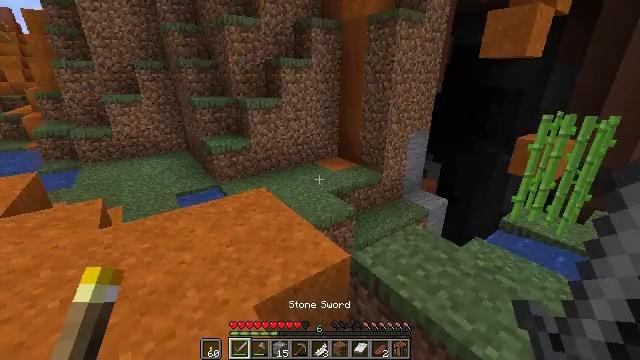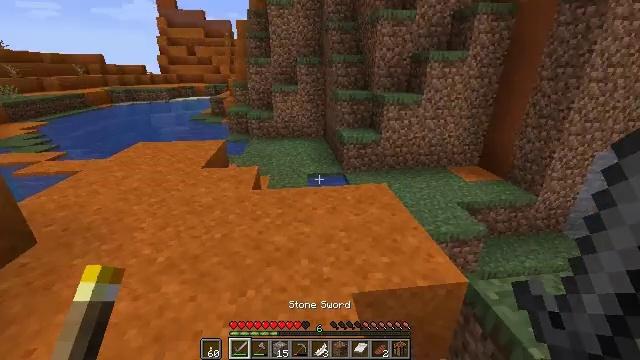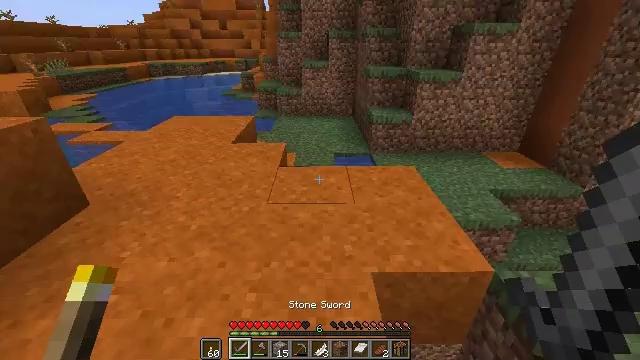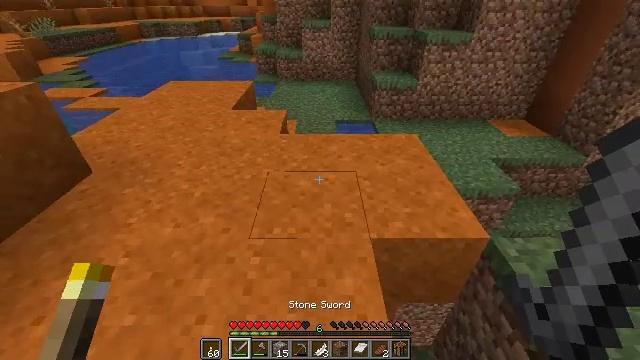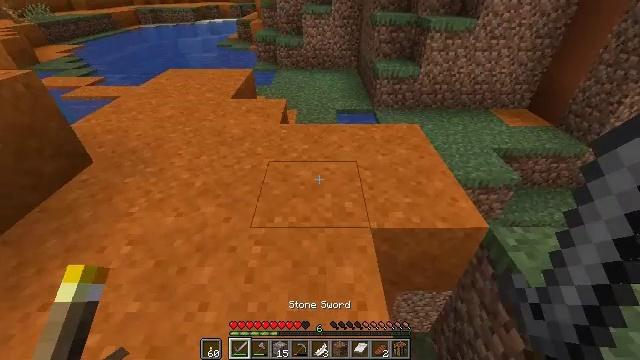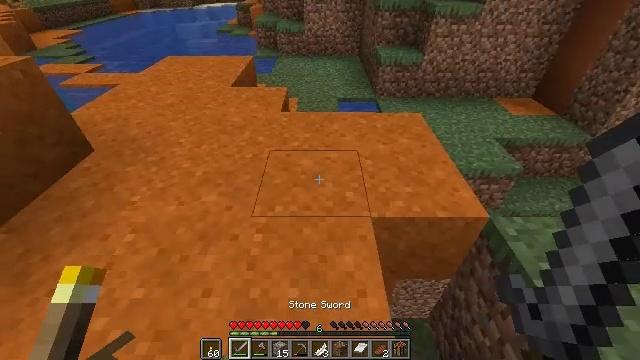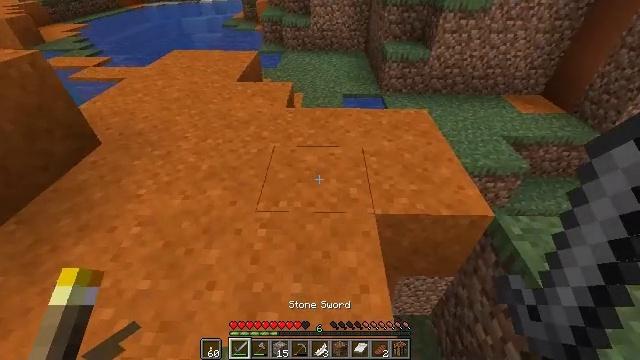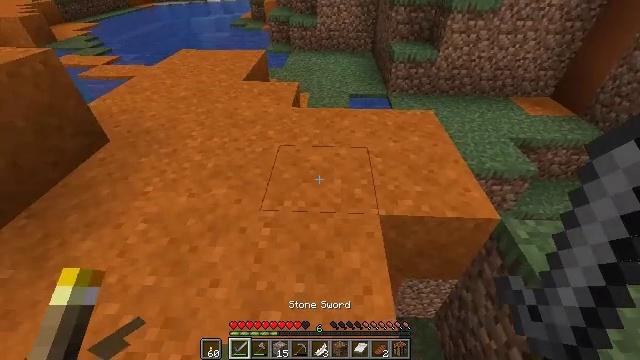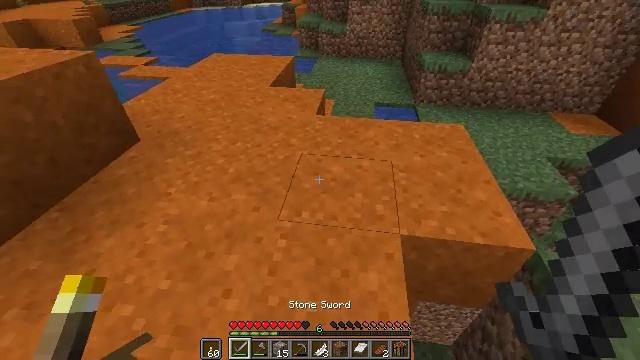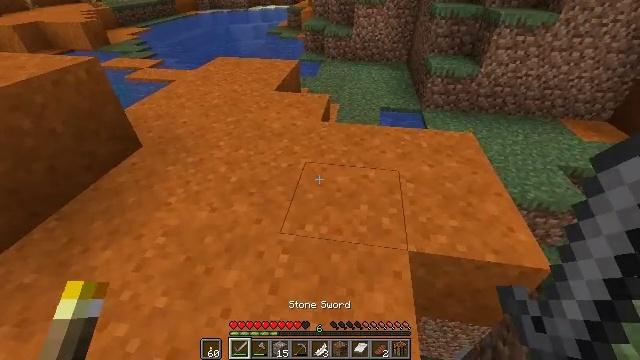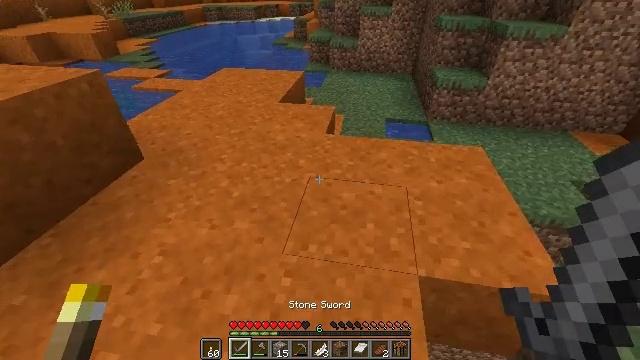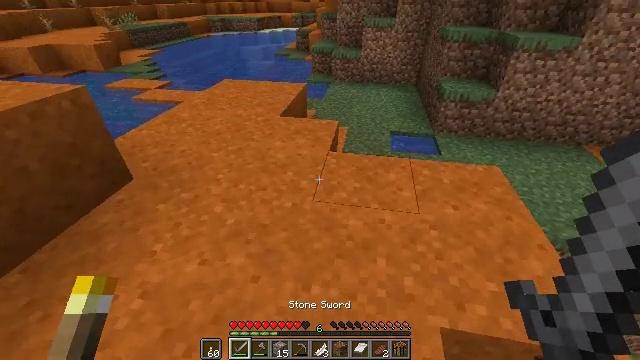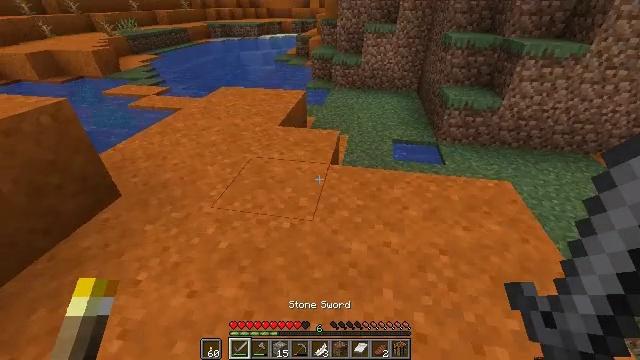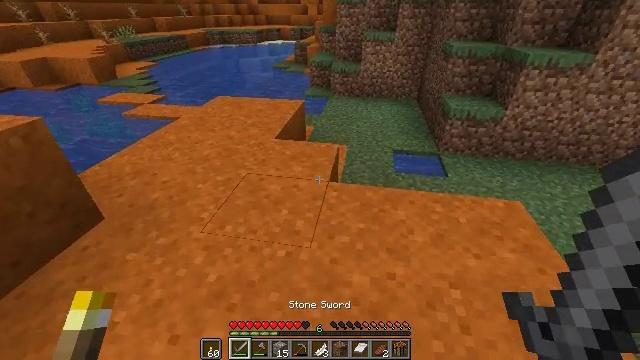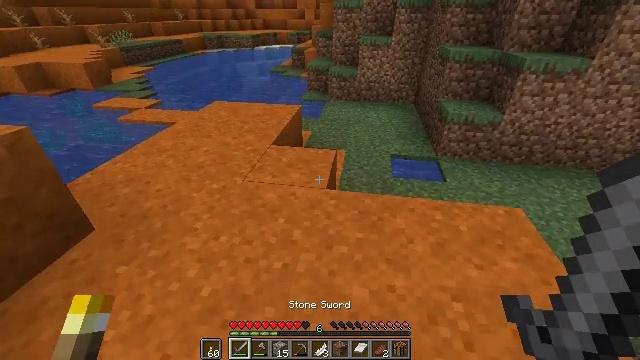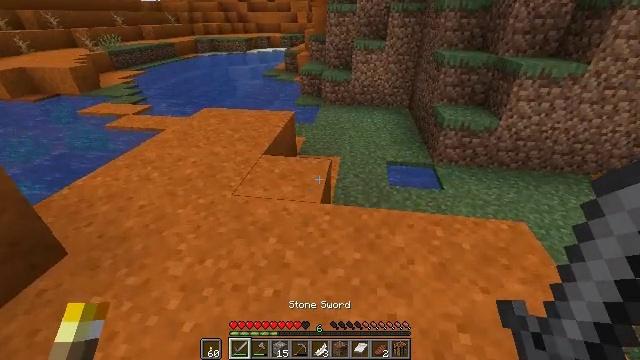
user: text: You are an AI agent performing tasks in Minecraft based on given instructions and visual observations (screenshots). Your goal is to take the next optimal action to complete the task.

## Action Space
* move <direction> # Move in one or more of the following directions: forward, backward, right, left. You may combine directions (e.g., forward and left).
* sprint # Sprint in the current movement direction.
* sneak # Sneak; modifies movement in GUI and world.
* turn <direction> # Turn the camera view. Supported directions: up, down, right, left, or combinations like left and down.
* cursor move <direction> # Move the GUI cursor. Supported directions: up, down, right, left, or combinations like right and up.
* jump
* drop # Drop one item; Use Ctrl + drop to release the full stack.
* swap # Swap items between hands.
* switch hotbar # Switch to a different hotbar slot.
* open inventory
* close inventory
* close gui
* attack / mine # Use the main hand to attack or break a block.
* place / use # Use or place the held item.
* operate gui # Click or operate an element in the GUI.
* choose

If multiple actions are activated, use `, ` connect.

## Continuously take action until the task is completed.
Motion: motion action
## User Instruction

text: Gather sugar cane for crafting.
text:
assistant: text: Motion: turn left and down, attack / mine
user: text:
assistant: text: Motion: turn left and down, attack / mine
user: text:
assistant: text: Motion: turn down, attack / mine
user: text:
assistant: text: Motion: turn down, attack / mine
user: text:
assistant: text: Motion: turn down, attack / mine
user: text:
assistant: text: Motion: turn left, attack / mine
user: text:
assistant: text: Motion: turn left, attack / mine
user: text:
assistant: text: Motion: move forward, turn left and up, attack / mine
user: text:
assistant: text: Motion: move forward, turn left, attack / mine
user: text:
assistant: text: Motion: move forward, turn left and up, attack / mine
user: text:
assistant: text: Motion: move forward, turn up, attack / mine
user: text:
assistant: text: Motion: move forward, turn up, attack / mine
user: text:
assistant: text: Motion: move forward, turn up, attack / mine
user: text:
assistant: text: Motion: move forward, attack / mine
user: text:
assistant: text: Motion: move forward, turn right, attack / mine
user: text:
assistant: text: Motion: move forward, turn right, attack / mine
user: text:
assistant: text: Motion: move forward, turn right and down, attack / mine
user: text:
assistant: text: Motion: move forward, turn right, attack / mine
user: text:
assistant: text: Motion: turn right, attack / mine
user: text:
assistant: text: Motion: turn right, attack / mine
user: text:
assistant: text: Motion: turn right, attack / mine
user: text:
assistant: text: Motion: turn right and down, attack / mine
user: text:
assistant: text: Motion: turn right, attack / mine
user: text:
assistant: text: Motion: attack / mine
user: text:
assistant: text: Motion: attack / mine
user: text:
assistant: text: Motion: attack / mine
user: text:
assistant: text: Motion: attack / mine
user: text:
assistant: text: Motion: attack / mine
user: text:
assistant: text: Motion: attack / mine
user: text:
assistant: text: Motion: attack / mine